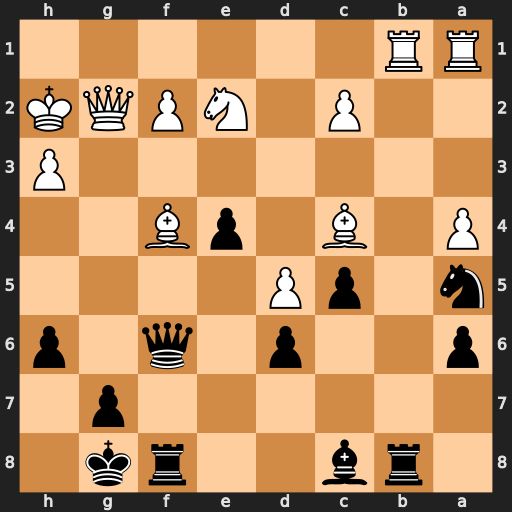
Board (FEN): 1rb2rk1/6p1/p2p1q1p/n1pP4/P1B1pB2/7P/2P1NPQK/RR6
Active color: b
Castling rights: -
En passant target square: -
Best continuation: Rxb1 Rxb1 Nxc4